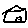
Label: house